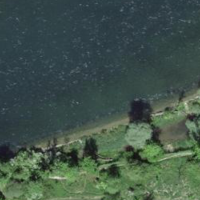
EUNIS habitat code: 15
Species observed at this site:
Muscicapa striata
Luscinia megarhynchos
Castor fiber
Prunus padus
Stachys palustris
Mergus merganser
Humulus lupulus
Sylvia atricapilla